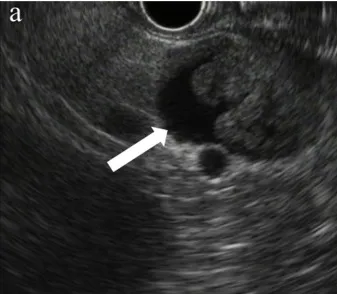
Endoscopic imaging: A. Endoscopic ultrasonography (EUS) showed a cyst with multiple high-echoic lesions in the pancreatic tail (arrow).
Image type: radiology (ultrasound)